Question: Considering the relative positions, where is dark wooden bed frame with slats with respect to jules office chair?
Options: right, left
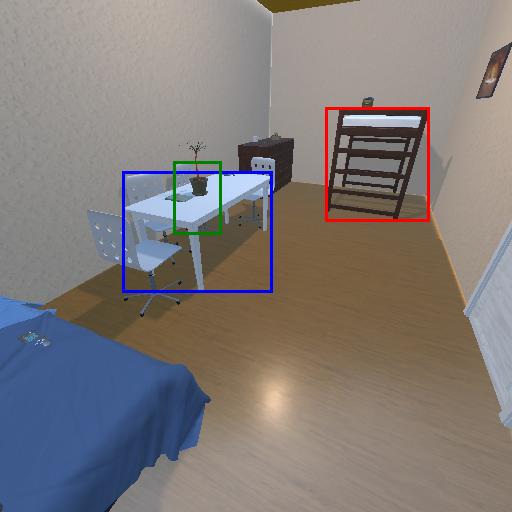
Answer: right